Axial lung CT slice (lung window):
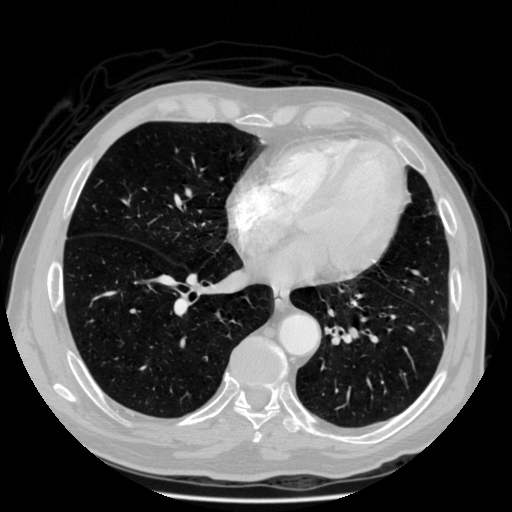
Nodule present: no